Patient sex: F
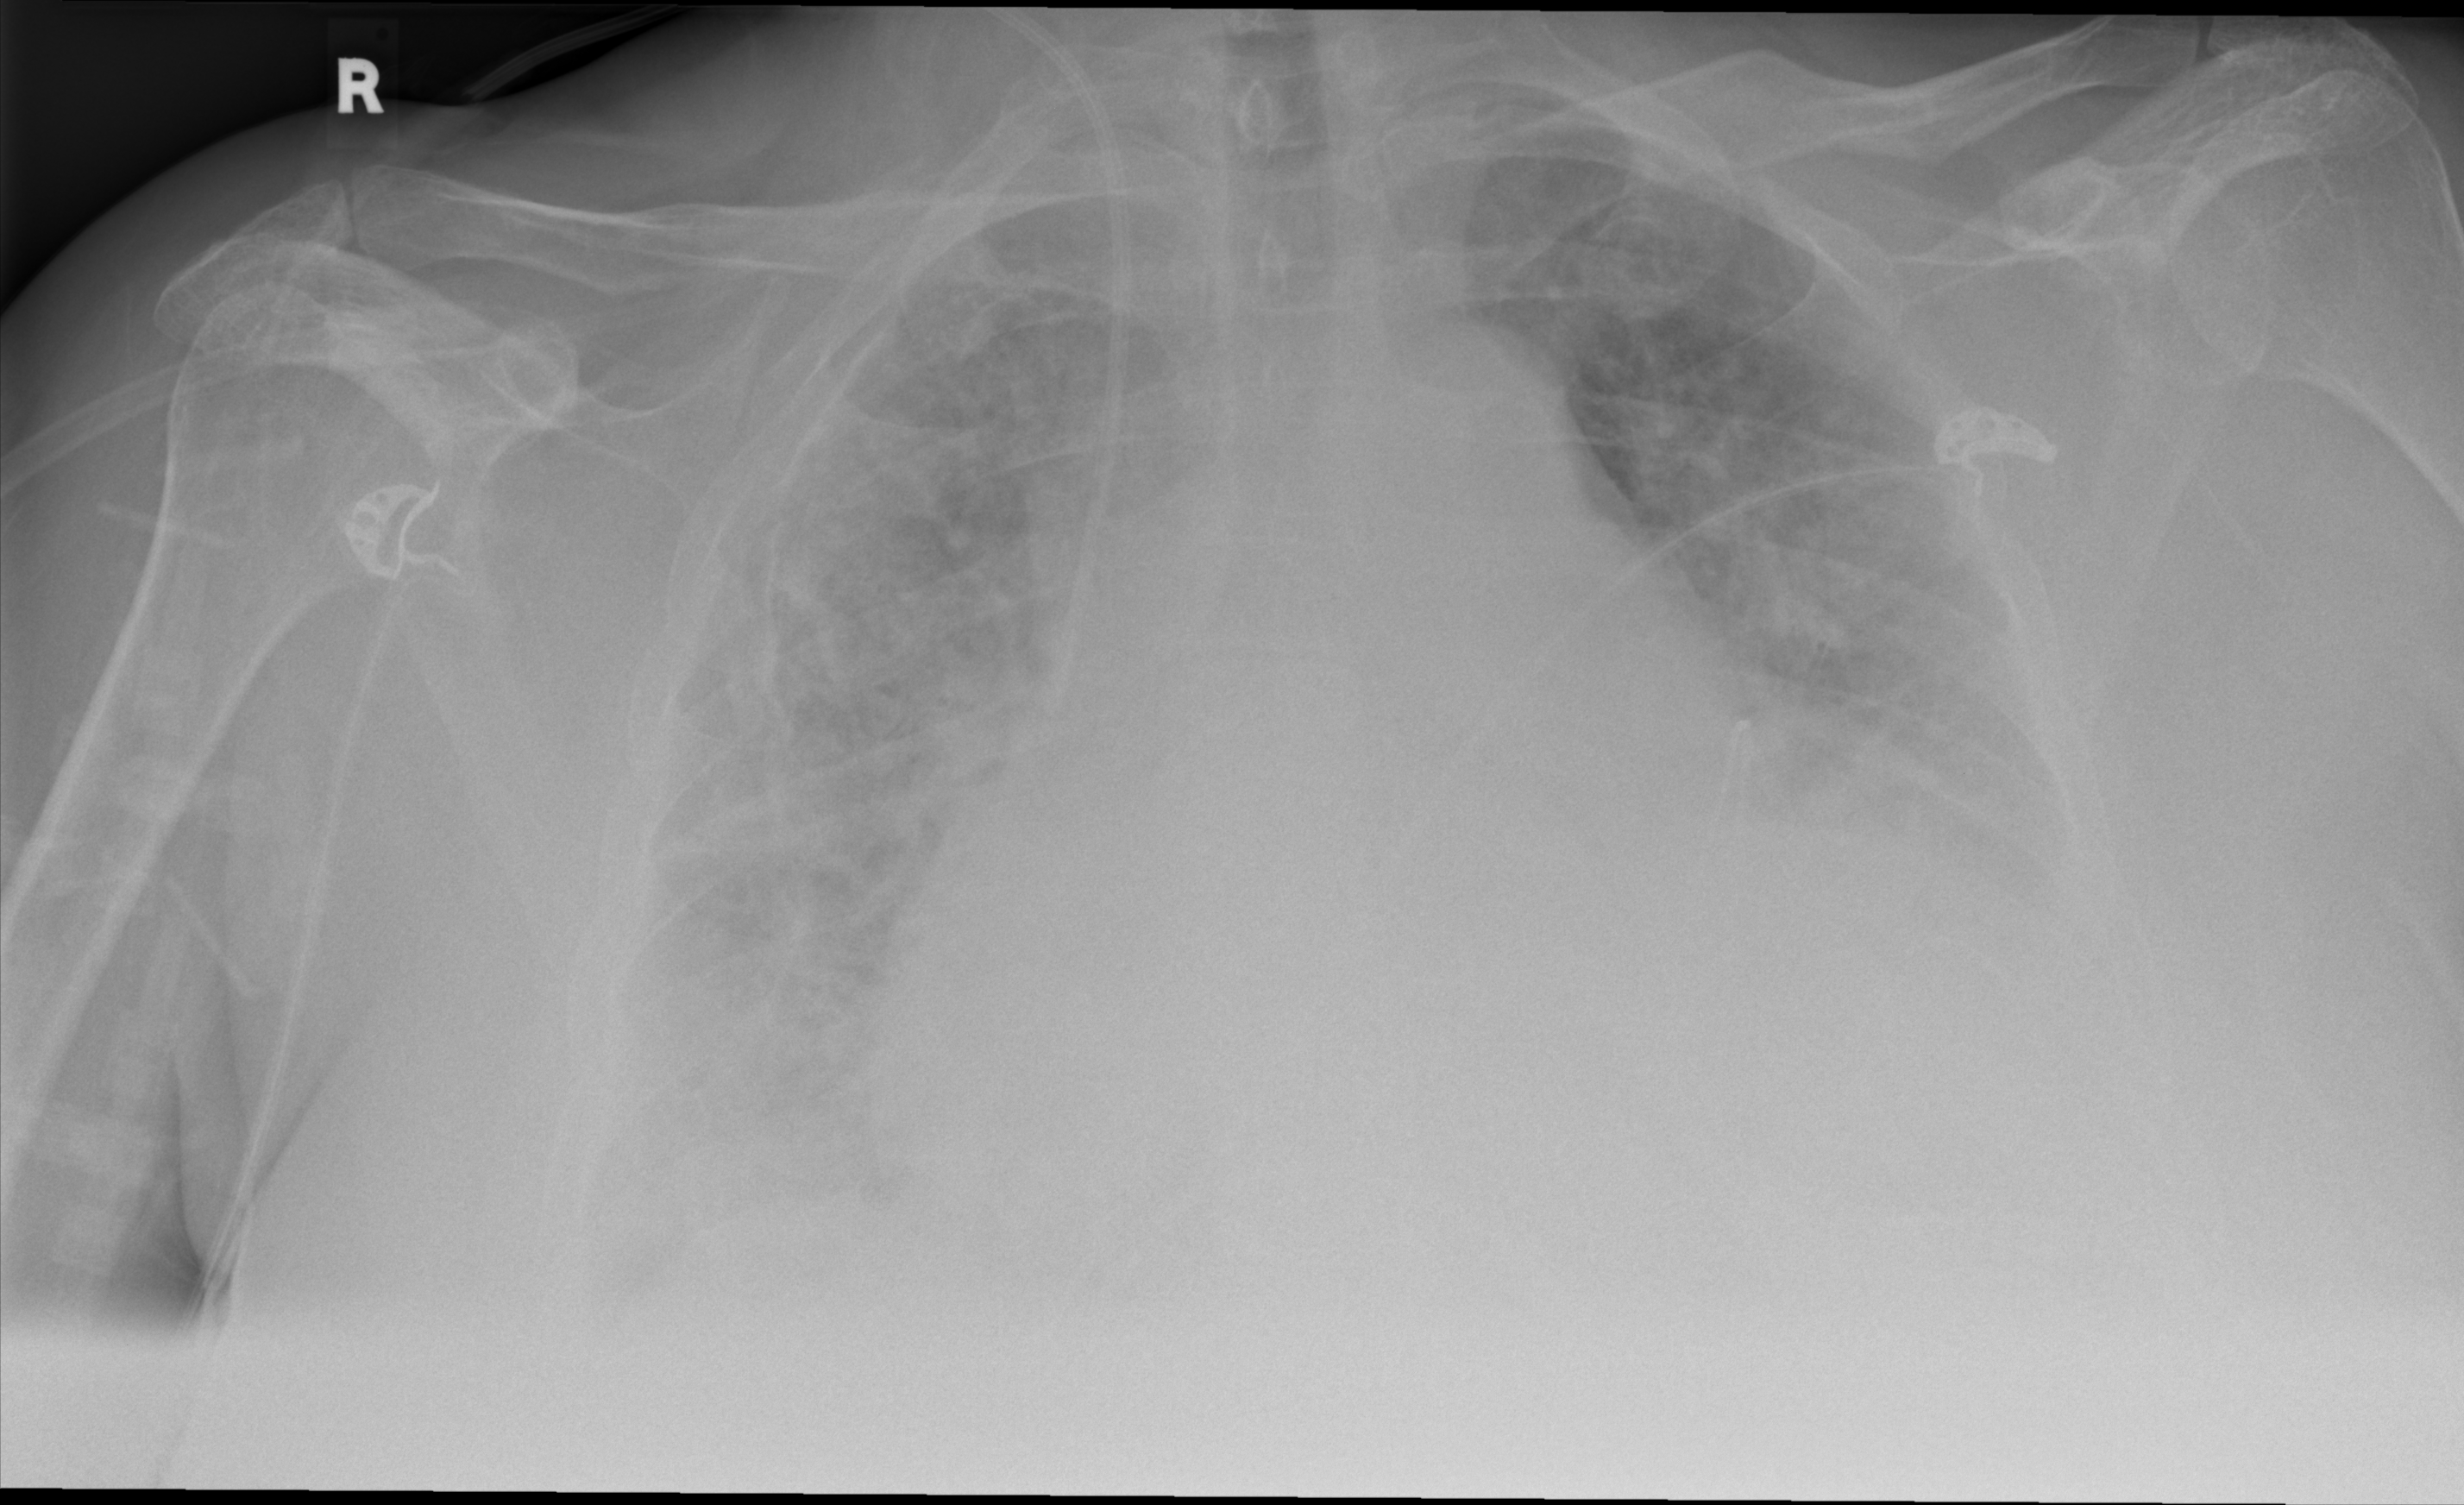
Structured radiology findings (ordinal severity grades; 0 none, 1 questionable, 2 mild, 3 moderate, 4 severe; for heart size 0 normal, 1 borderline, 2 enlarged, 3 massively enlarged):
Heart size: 2
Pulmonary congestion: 2
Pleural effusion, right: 2
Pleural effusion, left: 2
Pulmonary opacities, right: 3
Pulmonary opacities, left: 2
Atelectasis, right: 2
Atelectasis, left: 2